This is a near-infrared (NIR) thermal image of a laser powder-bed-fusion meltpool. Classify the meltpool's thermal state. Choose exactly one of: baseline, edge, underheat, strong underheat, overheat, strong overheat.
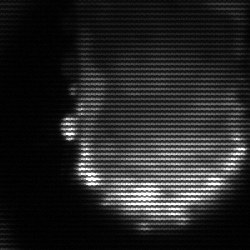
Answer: baseline